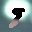
Label: 9